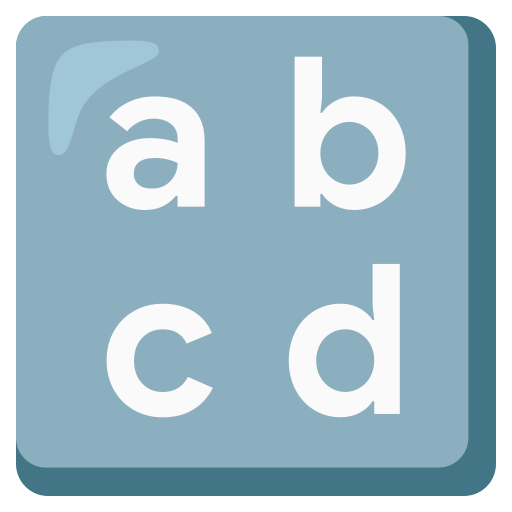
Emoji: 🔡